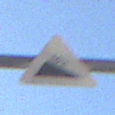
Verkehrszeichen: Gefaelle10
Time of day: MorningAfternoon
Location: Outdoor (Urban)
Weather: Clear
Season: NotSpecified
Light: Natural